Interaction volume radius: 10 \u00c5
Interaction volume height: 15 \u00c5
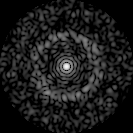
Disorder parameter: 0.8459